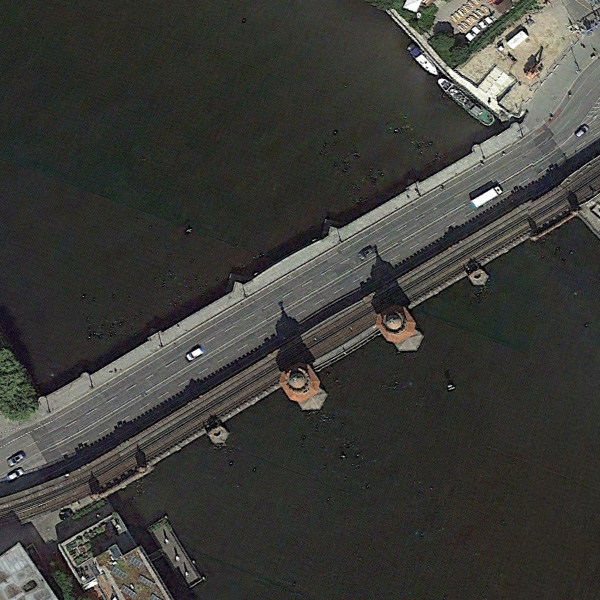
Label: Bridge